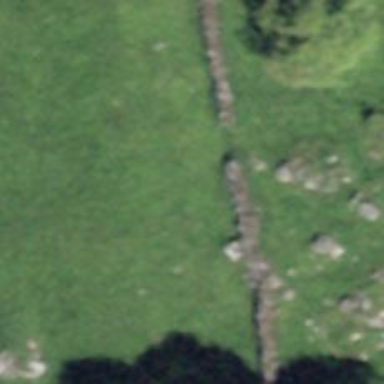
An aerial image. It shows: Dry stone wall barrier.